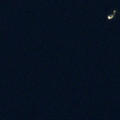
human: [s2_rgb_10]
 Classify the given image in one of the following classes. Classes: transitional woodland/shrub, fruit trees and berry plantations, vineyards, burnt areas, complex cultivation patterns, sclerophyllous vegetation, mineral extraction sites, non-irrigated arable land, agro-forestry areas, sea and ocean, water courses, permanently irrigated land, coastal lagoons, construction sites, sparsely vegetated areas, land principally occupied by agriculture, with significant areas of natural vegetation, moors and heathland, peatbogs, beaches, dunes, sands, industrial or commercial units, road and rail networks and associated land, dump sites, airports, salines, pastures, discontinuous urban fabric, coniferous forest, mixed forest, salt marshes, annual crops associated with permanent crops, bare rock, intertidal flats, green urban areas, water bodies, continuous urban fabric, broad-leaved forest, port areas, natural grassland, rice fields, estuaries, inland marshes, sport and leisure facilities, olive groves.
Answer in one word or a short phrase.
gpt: water bodies